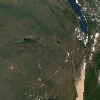
Label: land